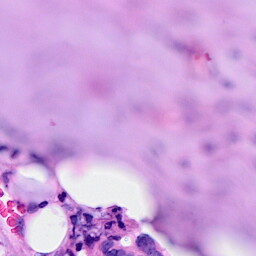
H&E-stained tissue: Breast